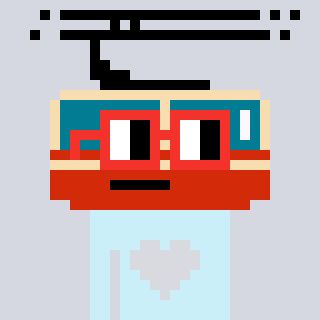
a pixel art character with square red glasses, a tram wagon-shaped head and a cold-colored body on a cool background